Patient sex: M
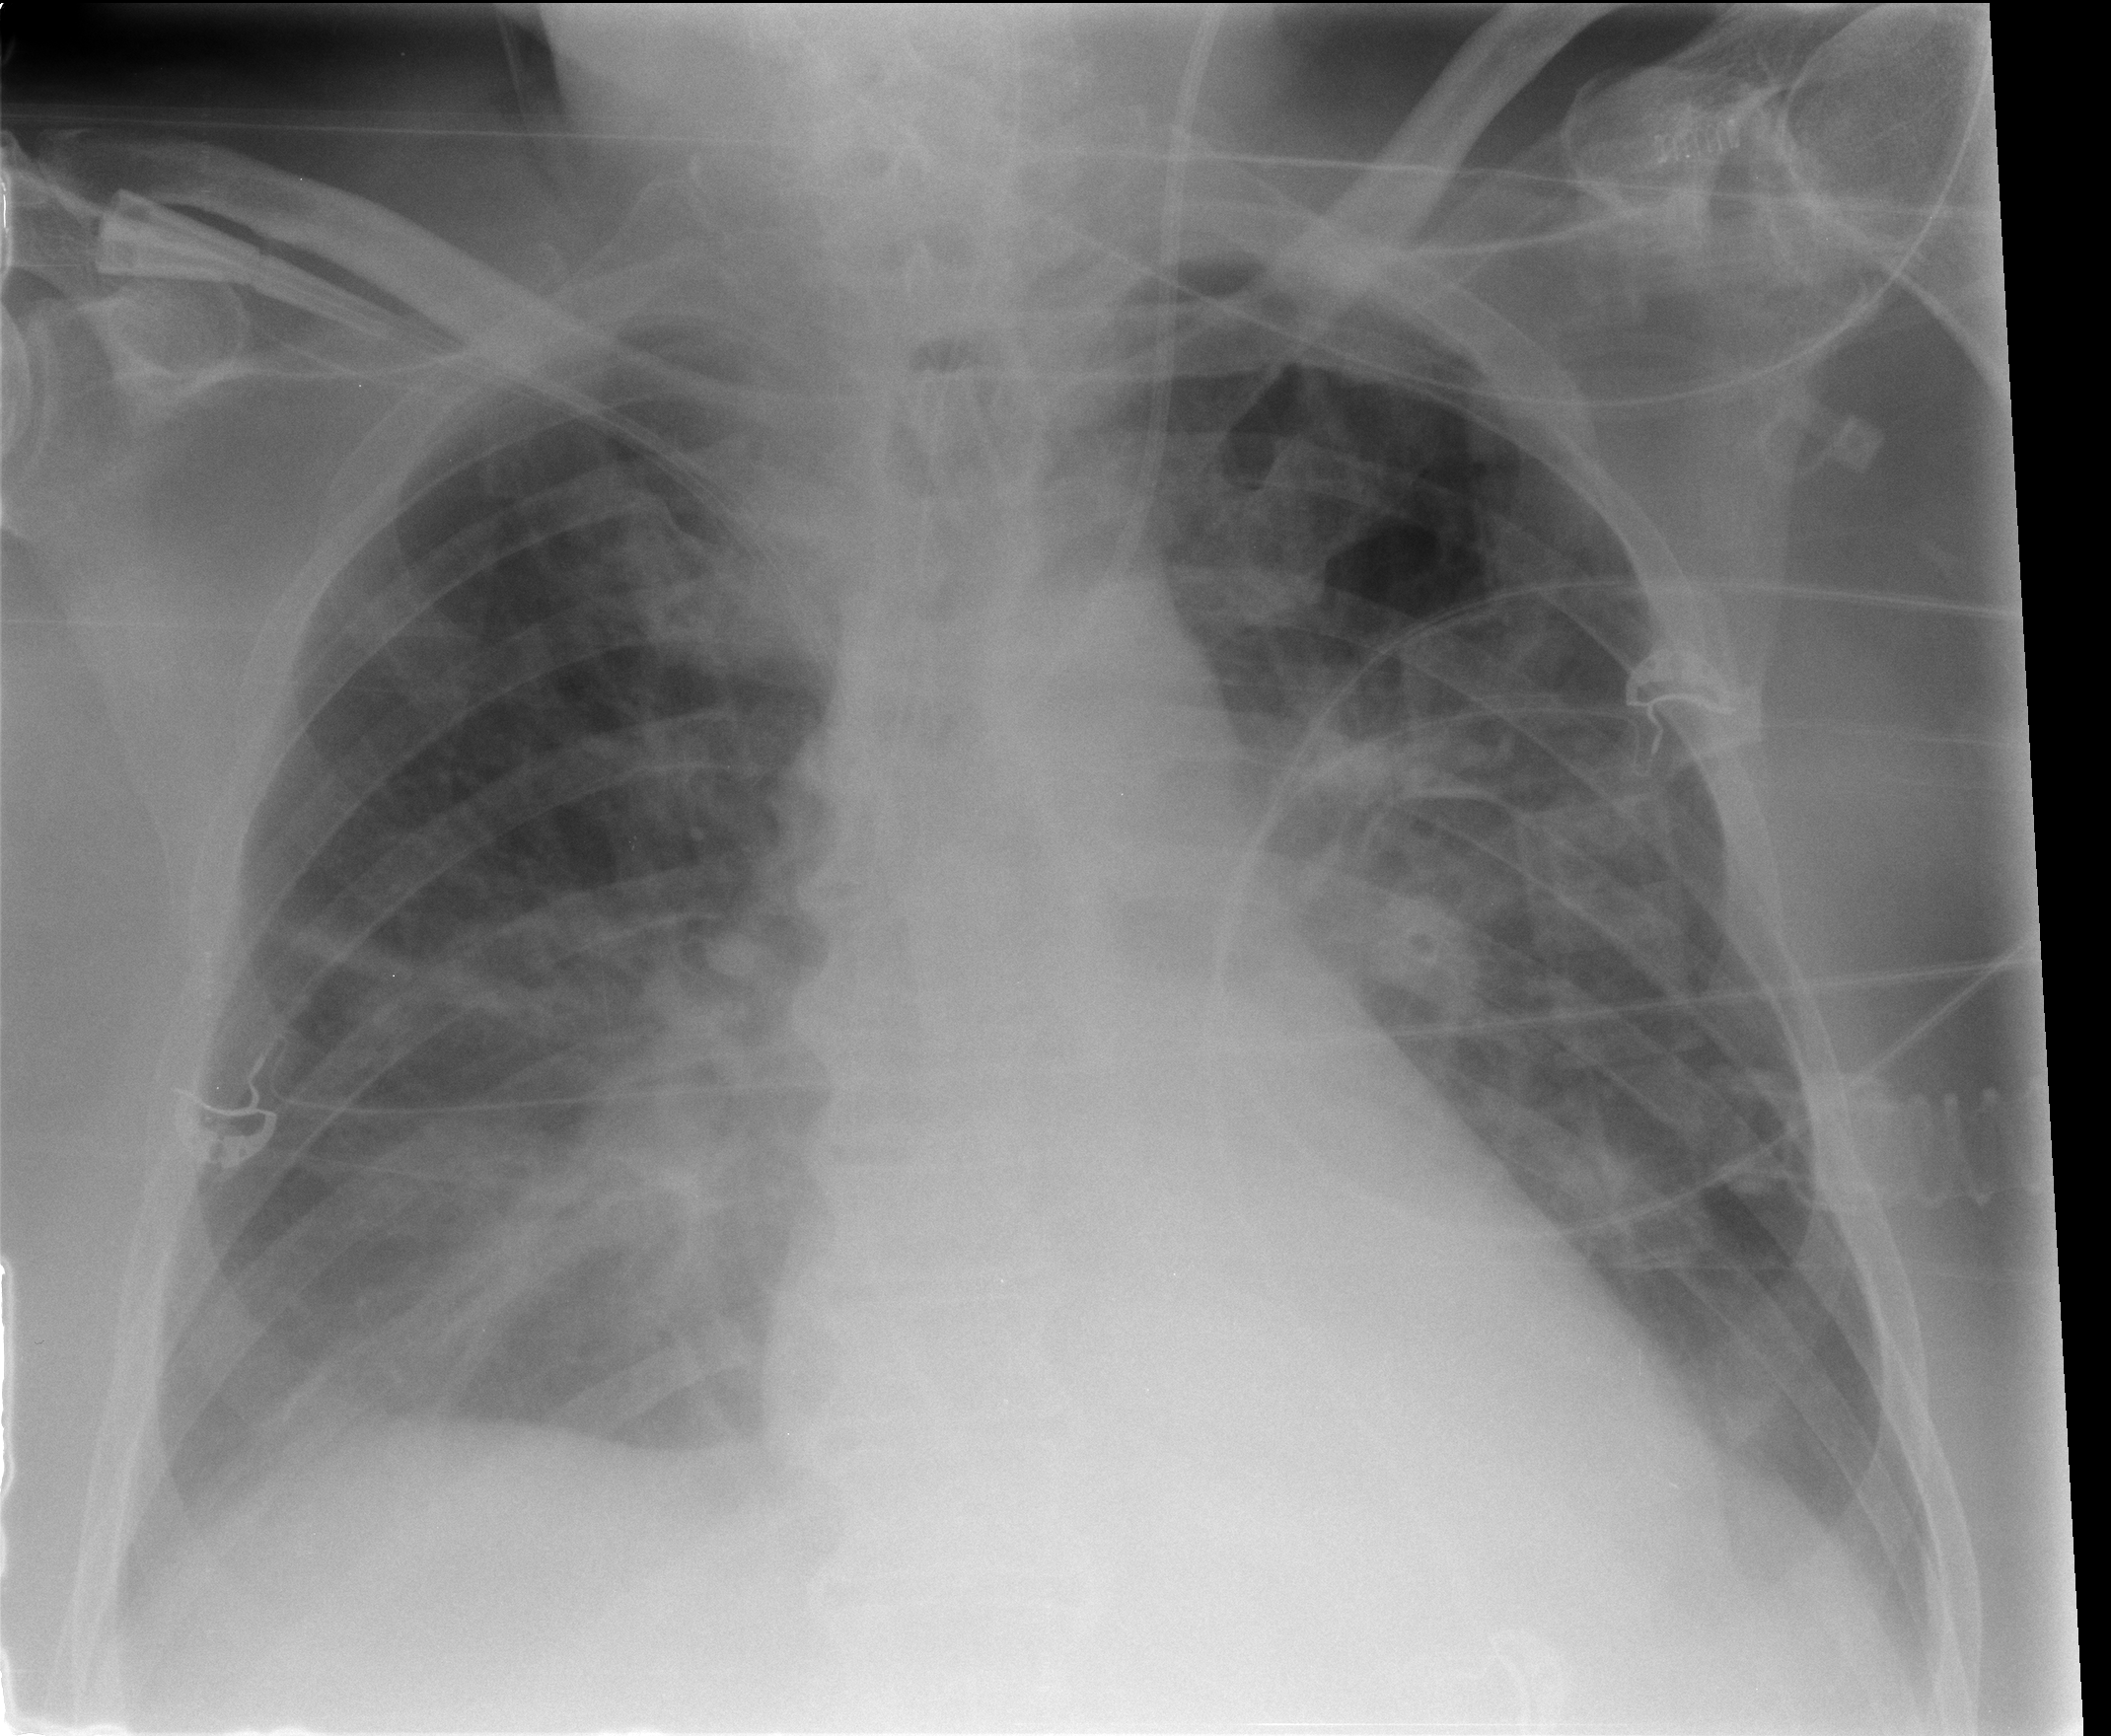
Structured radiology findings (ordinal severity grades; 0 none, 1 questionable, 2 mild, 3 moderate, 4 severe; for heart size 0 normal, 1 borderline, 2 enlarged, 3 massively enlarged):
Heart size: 0
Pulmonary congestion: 2
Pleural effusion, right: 2
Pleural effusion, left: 0
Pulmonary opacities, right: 2
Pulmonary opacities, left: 2
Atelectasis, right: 2
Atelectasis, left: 2